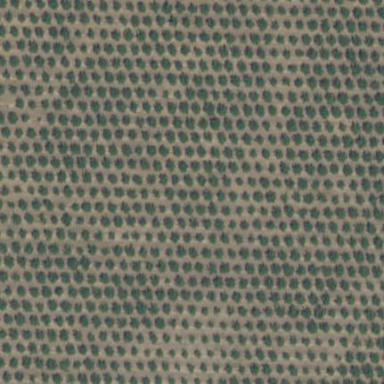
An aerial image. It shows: Orchard.